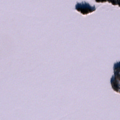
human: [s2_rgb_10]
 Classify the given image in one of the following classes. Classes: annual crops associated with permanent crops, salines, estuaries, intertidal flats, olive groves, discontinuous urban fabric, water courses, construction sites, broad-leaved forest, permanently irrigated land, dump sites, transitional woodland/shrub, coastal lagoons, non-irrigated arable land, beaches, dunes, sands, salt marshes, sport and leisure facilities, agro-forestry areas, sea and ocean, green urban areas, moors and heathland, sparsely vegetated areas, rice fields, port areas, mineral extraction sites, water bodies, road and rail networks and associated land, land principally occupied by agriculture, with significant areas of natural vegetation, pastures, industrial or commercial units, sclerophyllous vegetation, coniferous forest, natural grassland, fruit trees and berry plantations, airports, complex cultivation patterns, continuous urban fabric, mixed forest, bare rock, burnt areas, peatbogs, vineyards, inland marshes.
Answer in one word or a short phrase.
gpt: coniferous forest, water bodies